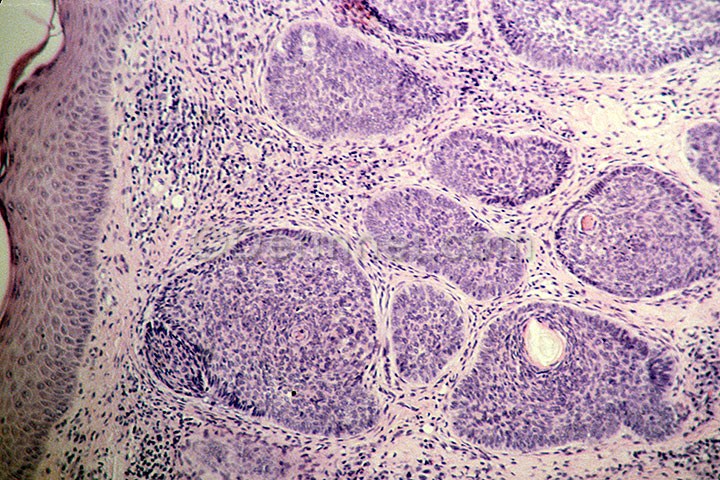
Disease: Actinic Keratosis Basal Cell Carcinoma and other Malignant Lesions